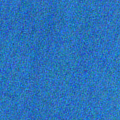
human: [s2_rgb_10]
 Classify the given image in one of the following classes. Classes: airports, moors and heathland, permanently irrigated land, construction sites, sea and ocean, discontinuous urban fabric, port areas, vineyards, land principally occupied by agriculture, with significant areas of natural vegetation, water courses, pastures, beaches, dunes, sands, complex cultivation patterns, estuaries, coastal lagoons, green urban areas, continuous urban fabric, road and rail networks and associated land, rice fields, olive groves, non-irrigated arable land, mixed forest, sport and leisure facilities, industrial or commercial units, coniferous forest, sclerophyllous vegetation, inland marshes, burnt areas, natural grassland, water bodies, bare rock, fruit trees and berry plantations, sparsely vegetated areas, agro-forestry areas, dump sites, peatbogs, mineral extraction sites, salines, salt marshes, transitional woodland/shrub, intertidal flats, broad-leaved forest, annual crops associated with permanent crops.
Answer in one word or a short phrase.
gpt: sea and ocean